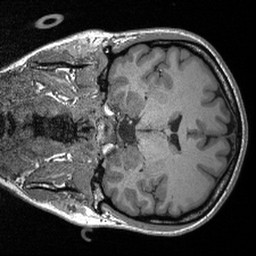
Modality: T1w
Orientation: coronal
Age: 27
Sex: female